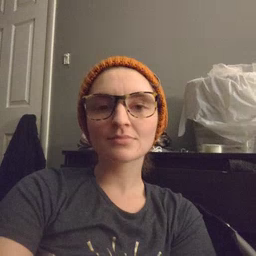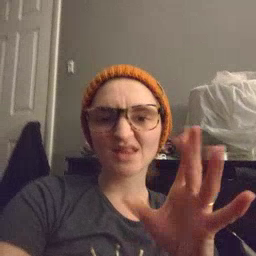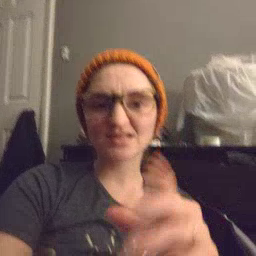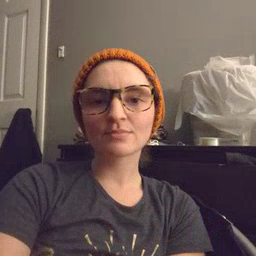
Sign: hate